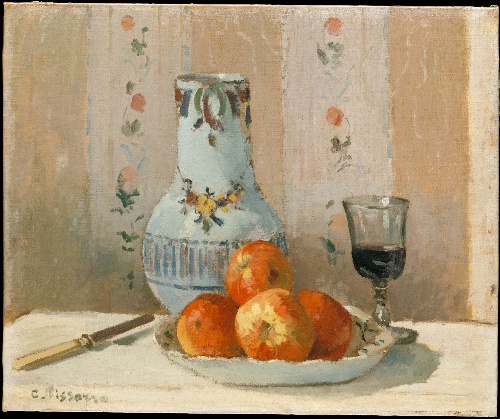
Title: Still Life with Apples and Pitcher
Artist: Camille Pissarro
Artist bio: French, Charlotte Amalie, Saint Thomas 1830–1903 Paris
Date: 1872
Object type: Painting
Classification: Paintings
Medium: Oil on canvas
Dimensions: 18 1/4 x 22 1/4 in. (46.4 x 56.5 cm)
Department: European Paintings
Credit line: Purchase, Mr. and Mrs. Richard J. Bernhard Gift, by exchange, 1983
Accession year: 1983
Repository: Metropolitan Museum of Art, New York, NY
Tags: Apples|Still Life|Pitchers